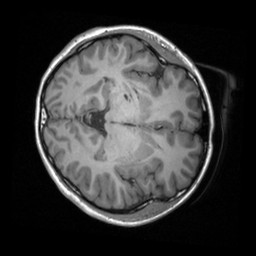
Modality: T1w
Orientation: axial
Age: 19
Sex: female
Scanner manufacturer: siemens
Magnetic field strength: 3 T
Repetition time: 1.9 s
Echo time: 0.00226 s